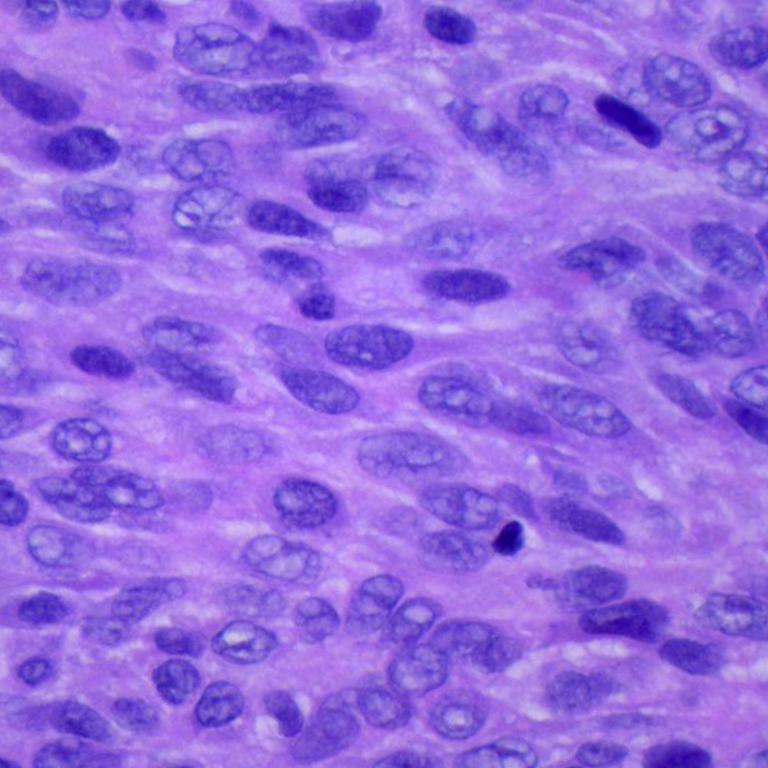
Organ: lung
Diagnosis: squamous carcinomas